Question: I am creating an app, where i am creating a layout like this image,

but i want that the upper part of the image should be of some other color, but the color should be transparent, so that the background should be visible from that color.
I am using a style xml for this,
'''
<?xml version="1.0" encoding="UTF-8"?>
<shape xmlns:android="http://schemas.android.com/apk/res/android"
android:shape="rectangle">
<stroke android:width="2dp" android:color="#FFFFFFFF" />
<gradient android:startColor="#DD000000" android:endColor="#DD2ECCFA"
android:angle="225"/>
<corners android:bottomRightRadius="7dp" android:bottomLeftRadius="7dp"
android:topLeftRadius="7dp" android:topRightRadius="7dp"/>
</shape>
'''
But it is creating a color layout that is not transparent and the background is not visible from this color. suggest some tips to make the color transparent, so that i can attain a glassy look for layout.
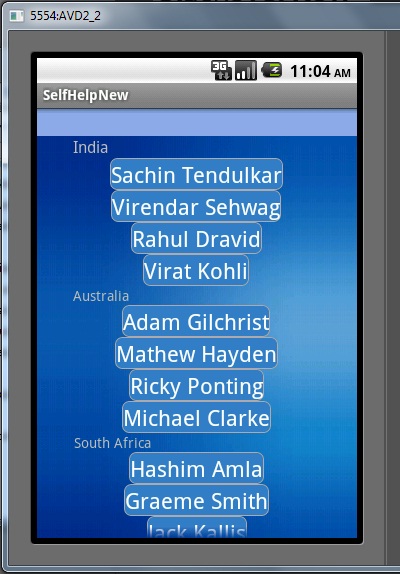
Answer: use this code,
'''
<?xml version="1.0" encoding="UTF-8"?>
<shape xmlns:android="http://schemas.android.com/apk/res/android"
android:shape="rectangle">
<stroke android:width="2dp" android:color="#FFFFFFFF" />
<gradient android:startColor="#DD000000" android:endColor="#DD2ECCFA"
android:angle="225"/>
<solid android:color="#AA181818" />
<corners android:bottomRightRadius="7dp" android:bottomLeftRadius="7dp"
android:topLeftRadius="7dp" android:topRightRadius="7dp"/>
</shape>
'''
Add one line your code ,
'''
<solid android:color="#AA181818" />
'''